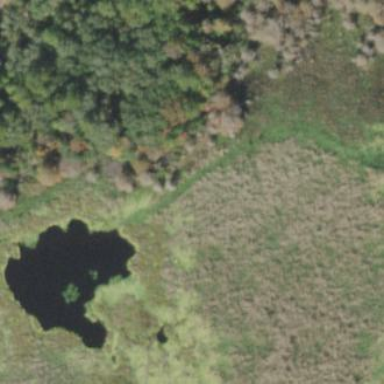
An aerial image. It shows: Marshy wetland area.